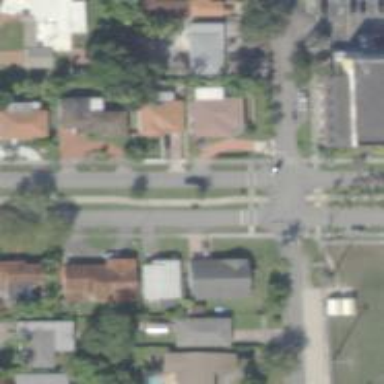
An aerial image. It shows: Footway.